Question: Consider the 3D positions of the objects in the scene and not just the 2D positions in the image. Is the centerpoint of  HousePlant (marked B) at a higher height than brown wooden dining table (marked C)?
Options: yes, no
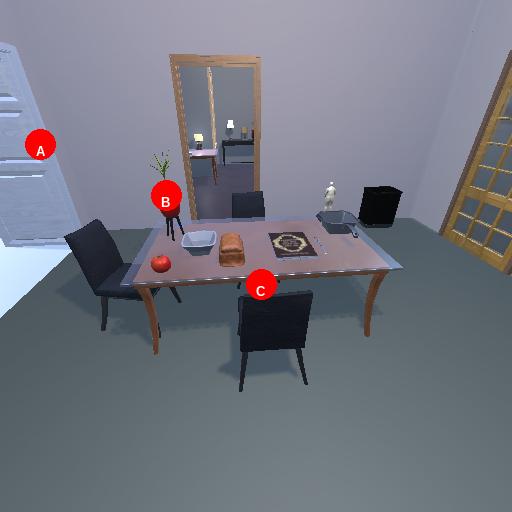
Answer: yes